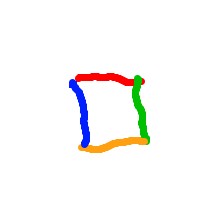
Shape: square